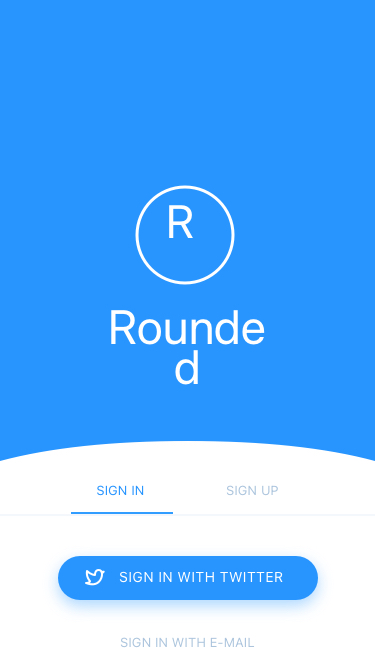
Text in this UI design:
Sign in with e-mail
Sign in
Sign up
Rounded
R
Sign in with twitter